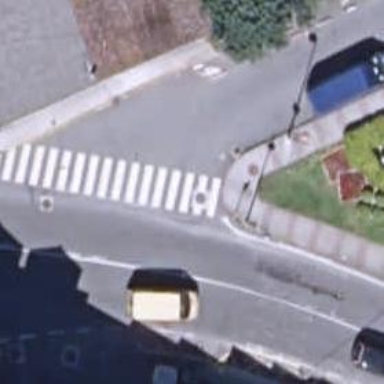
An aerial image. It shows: Uncontrolled road crossing.